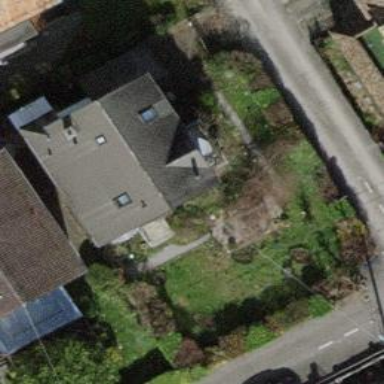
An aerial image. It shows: Garden enclosed by fence.